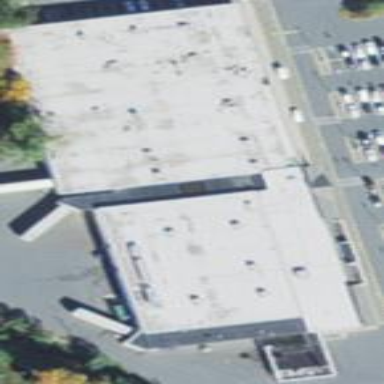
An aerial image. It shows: Retail building.